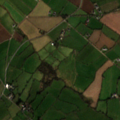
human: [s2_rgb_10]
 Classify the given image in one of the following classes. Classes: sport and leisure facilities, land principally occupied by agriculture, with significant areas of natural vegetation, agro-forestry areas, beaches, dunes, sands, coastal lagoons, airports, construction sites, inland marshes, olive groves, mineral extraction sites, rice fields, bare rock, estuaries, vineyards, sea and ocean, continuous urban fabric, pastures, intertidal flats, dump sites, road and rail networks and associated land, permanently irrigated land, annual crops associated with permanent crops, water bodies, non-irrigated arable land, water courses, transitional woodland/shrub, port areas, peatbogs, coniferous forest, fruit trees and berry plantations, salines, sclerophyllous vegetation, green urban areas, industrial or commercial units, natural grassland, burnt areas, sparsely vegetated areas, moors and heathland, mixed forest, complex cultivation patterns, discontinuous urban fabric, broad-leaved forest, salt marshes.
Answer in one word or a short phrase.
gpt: non-irrigated arable land, pastures